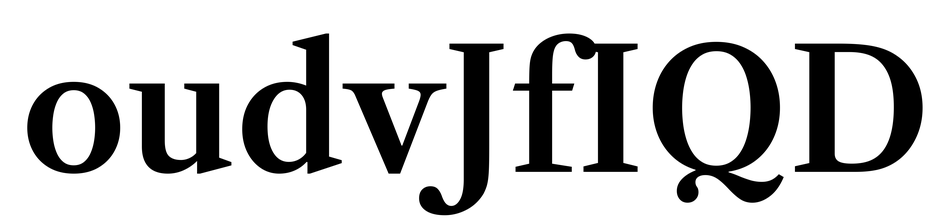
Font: LibreCaslonText_SemiBold